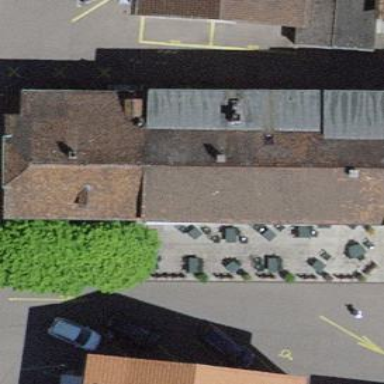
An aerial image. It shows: Building that houses restaurant.